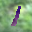
Label: 1